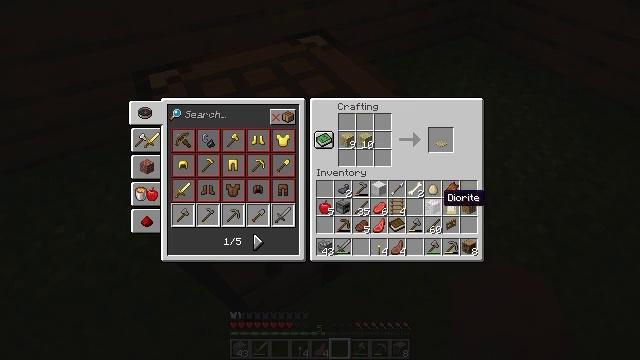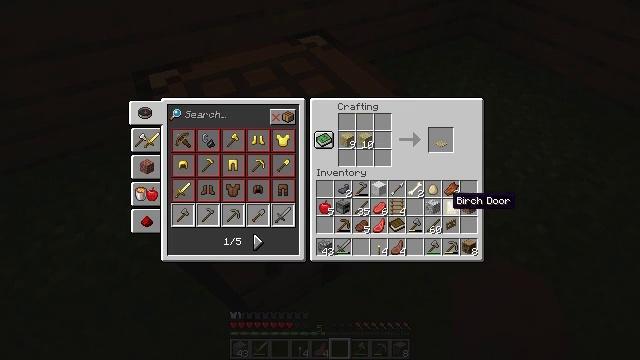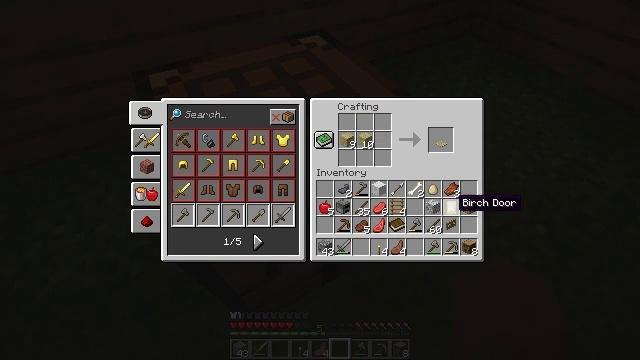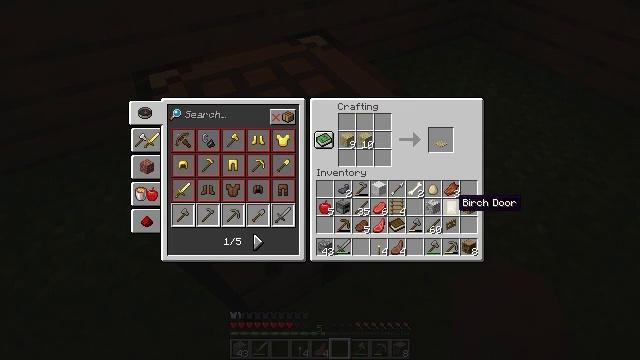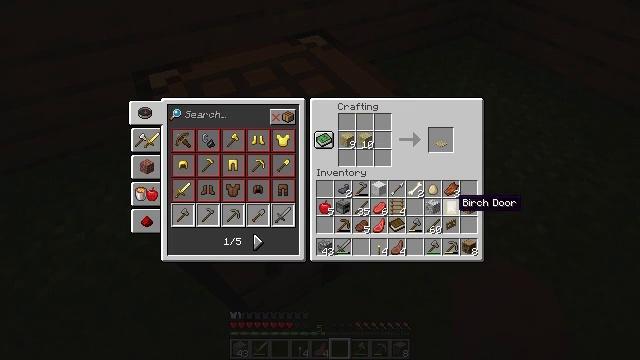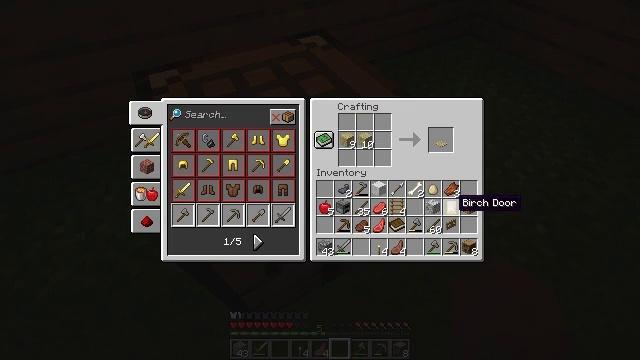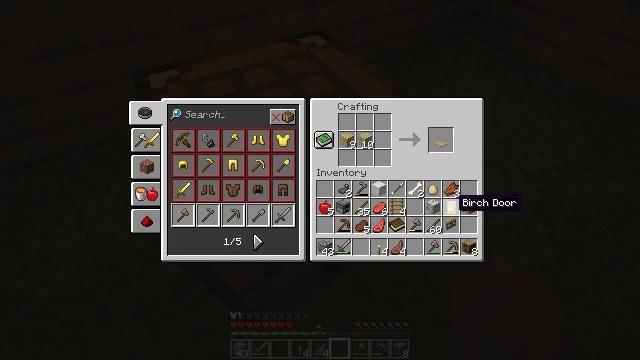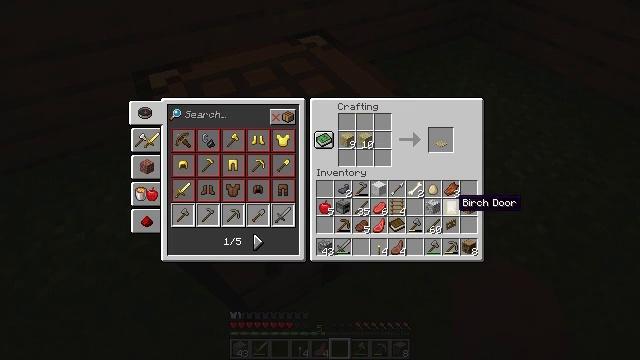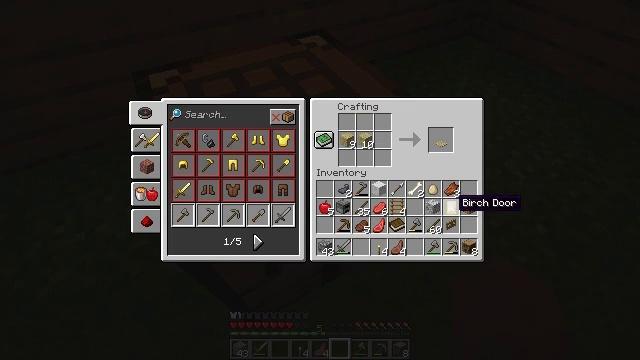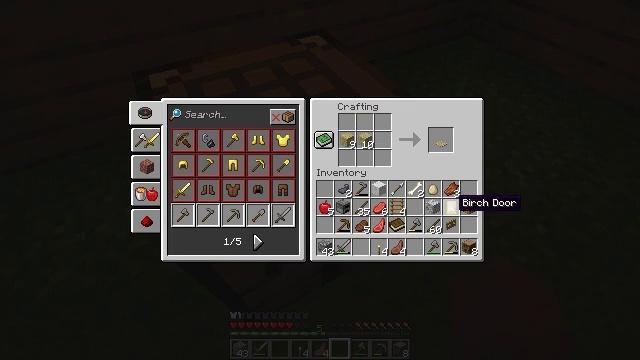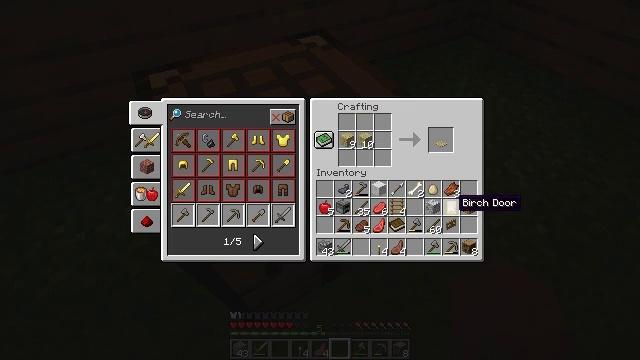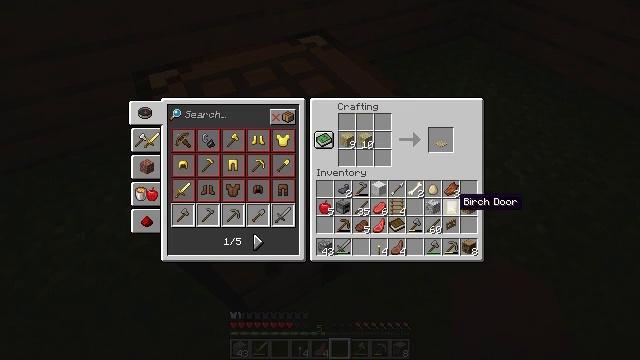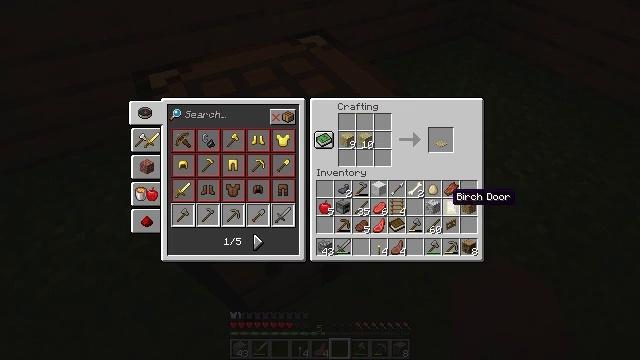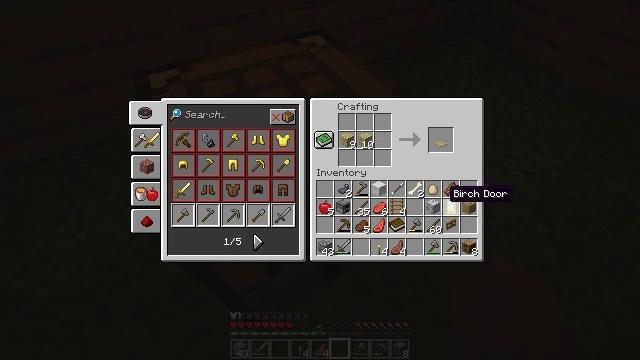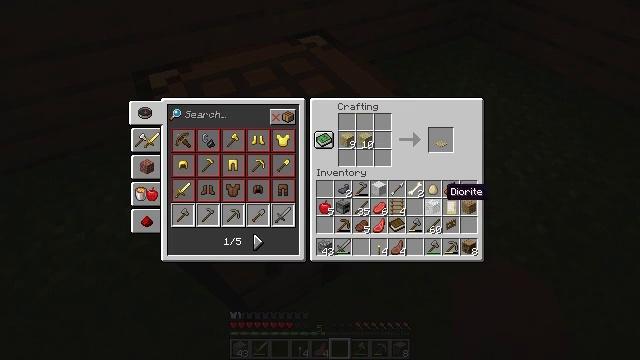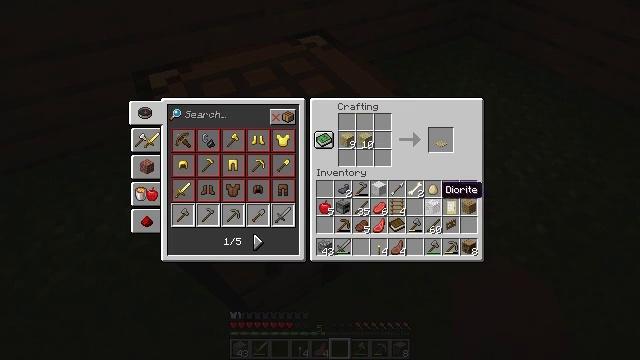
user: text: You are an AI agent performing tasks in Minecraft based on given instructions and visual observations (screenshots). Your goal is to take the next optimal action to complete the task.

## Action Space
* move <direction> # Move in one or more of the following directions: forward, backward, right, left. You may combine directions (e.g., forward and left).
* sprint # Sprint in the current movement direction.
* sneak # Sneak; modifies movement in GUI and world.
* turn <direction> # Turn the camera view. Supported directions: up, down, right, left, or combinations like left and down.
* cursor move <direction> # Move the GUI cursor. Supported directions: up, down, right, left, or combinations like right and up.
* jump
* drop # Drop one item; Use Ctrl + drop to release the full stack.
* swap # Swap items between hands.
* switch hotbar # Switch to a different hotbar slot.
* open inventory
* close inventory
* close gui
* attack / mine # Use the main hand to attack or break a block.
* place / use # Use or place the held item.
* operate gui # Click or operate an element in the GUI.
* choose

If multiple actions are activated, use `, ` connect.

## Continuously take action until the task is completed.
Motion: motion action
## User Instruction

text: Use birch planks in the crafting table to get birch slabs.
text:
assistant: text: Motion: cursor move right
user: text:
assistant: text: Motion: no_op
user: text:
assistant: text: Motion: no_op
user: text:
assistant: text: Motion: no_op
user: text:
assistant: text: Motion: no_op
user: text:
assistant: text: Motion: no_op
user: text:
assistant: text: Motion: no_op
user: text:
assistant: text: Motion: no_op
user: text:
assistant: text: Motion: no_op
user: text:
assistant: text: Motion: no_op
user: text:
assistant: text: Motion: no_op
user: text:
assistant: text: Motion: no_op
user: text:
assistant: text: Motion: no_op
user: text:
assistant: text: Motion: no_op
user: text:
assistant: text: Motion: no_op
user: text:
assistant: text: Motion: no_op
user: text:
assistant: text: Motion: no_op
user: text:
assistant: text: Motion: no_op
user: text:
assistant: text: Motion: no_op
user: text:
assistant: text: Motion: no_op
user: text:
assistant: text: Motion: no_op
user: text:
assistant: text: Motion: no_op
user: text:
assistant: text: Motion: no_op
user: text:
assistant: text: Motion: no_op
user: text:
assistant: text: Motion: no_op
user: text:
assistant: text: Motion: no_op
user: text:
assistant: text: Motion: no_op
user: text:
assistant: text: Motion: no_op
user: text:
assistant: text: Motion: no_op
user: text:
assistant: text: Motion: no_op